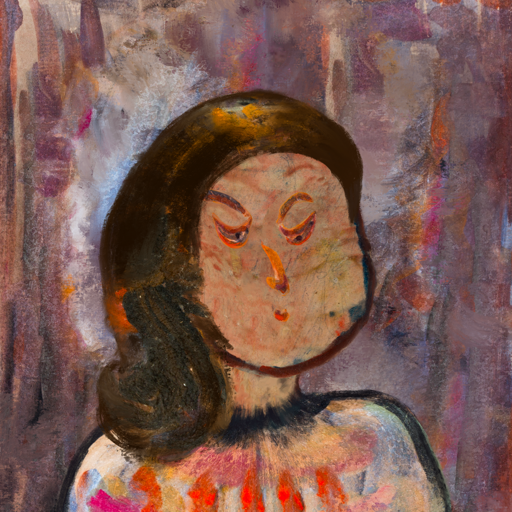
Background: Hypocrite, Head And Neck Side: Orphan, Face Side: Hypocrite, Bust: Childish, Hair Side: Gypsy_Queen, Head Accessory: Blank, Second Necklace: Blank, Necklace: Blank, Baby: Blank